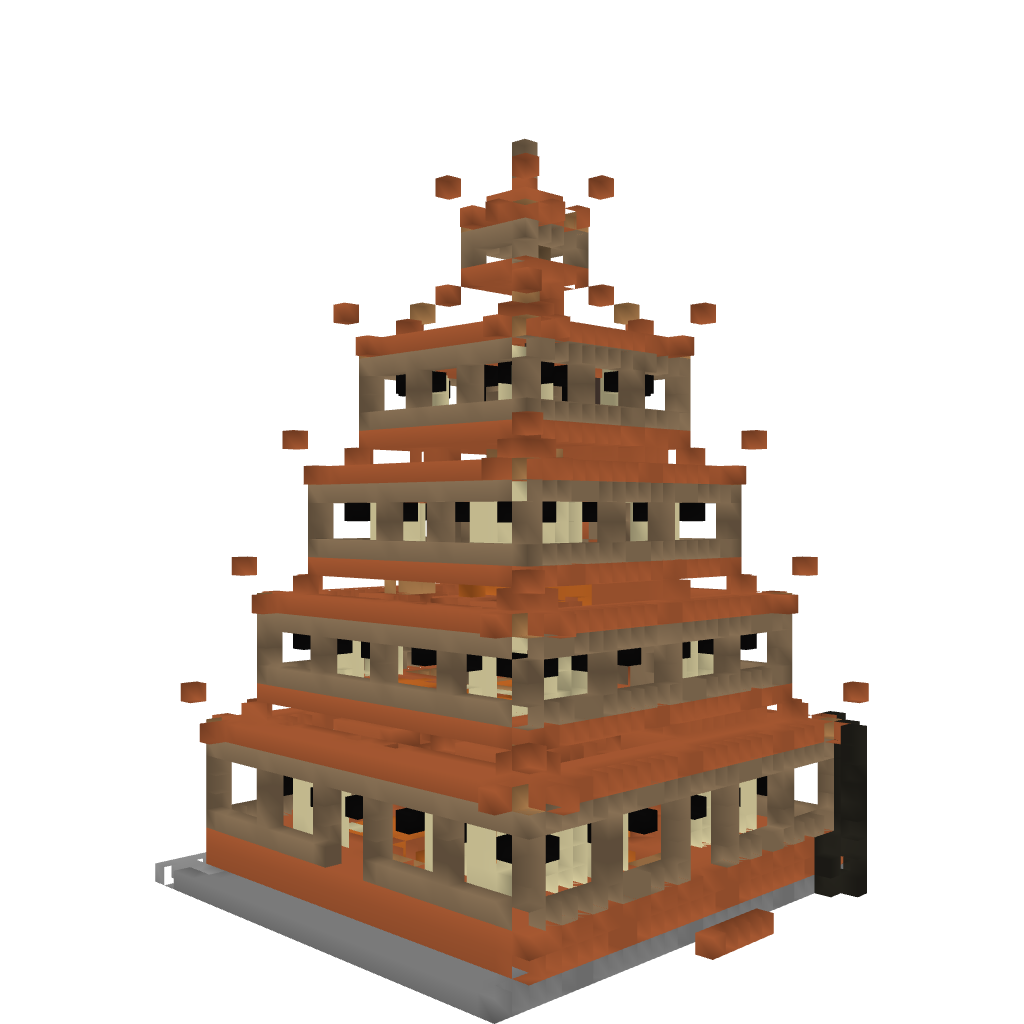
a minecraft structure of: Pagoda